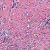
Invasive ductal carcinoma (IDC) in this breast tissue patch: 0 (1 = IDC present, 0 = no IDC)